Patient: sex M, age 32
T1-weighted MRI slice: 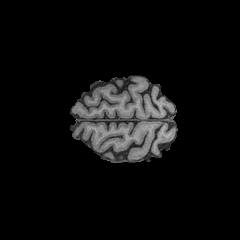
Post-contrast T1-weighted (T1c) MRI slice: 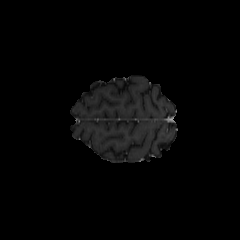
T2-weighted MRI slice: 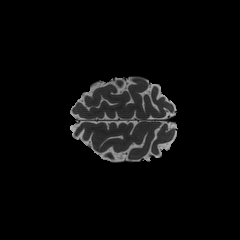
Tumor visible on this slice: no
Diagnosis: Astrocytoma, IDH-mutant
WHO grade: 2